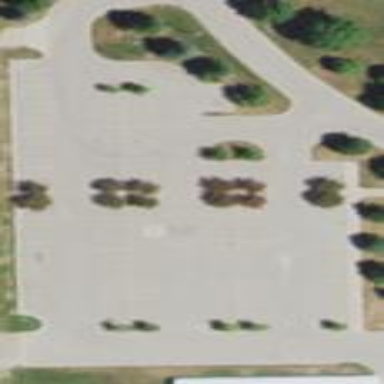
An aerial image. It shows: Parking area.